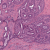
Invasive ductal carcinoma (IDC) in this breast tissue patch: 0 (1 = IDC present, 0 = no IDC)